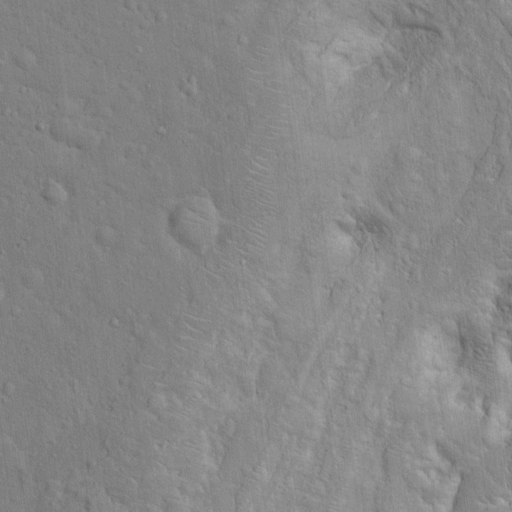
Objects detected: cone